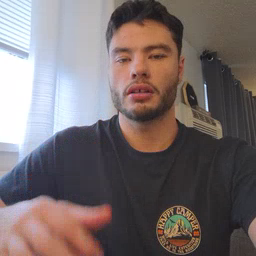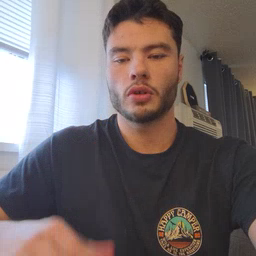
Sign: fine